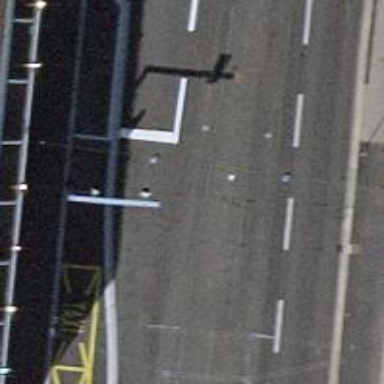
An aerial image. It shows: Road with traffic signals.